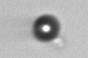
Label: bead